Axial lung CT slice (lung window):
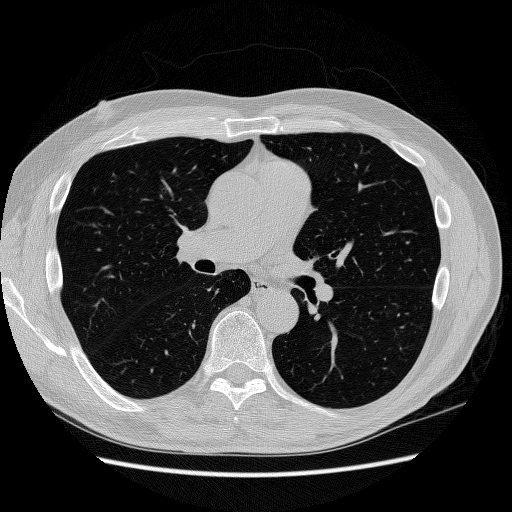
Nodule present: no